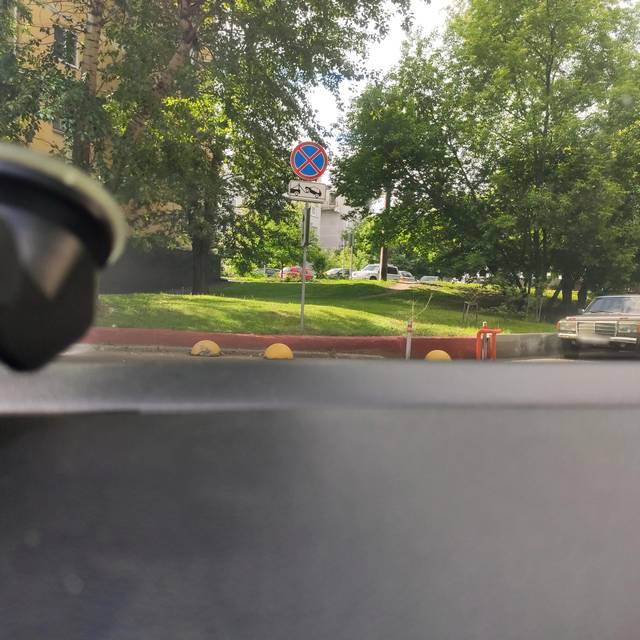
Region: Russia
Coordinates: 55.736, 37.531